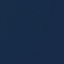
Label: SeaLake